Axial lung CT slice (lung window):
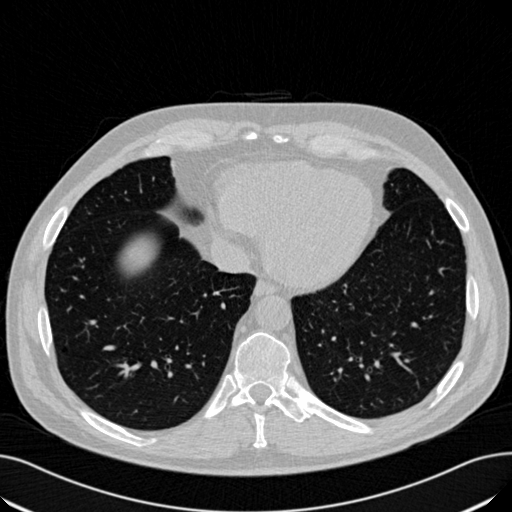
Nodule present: no